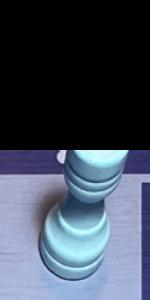
Label: Rook_White